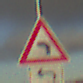
Verkehrszeichen: KurveLinks
Zusatzzeichen unten: RichtungsangabeDurchPfeile2
Umgebung: Outdoor, Nature
Tageszeit: SunriseSunset
Wetter: PartlyCloudy
Licht: Natural
Jahreszeit: NotSpecified
Kontrast: HighContrast